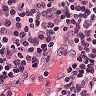
Metastatic tissue present: no